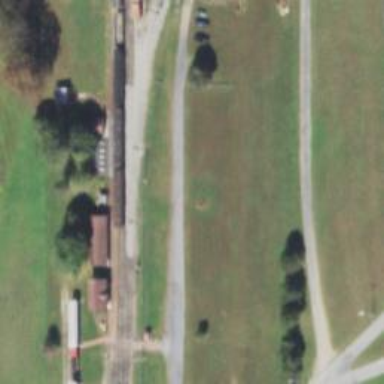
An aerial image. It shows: Preserved railway with spur service.